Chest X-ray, PA view. Patient: 52 years old, sex F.
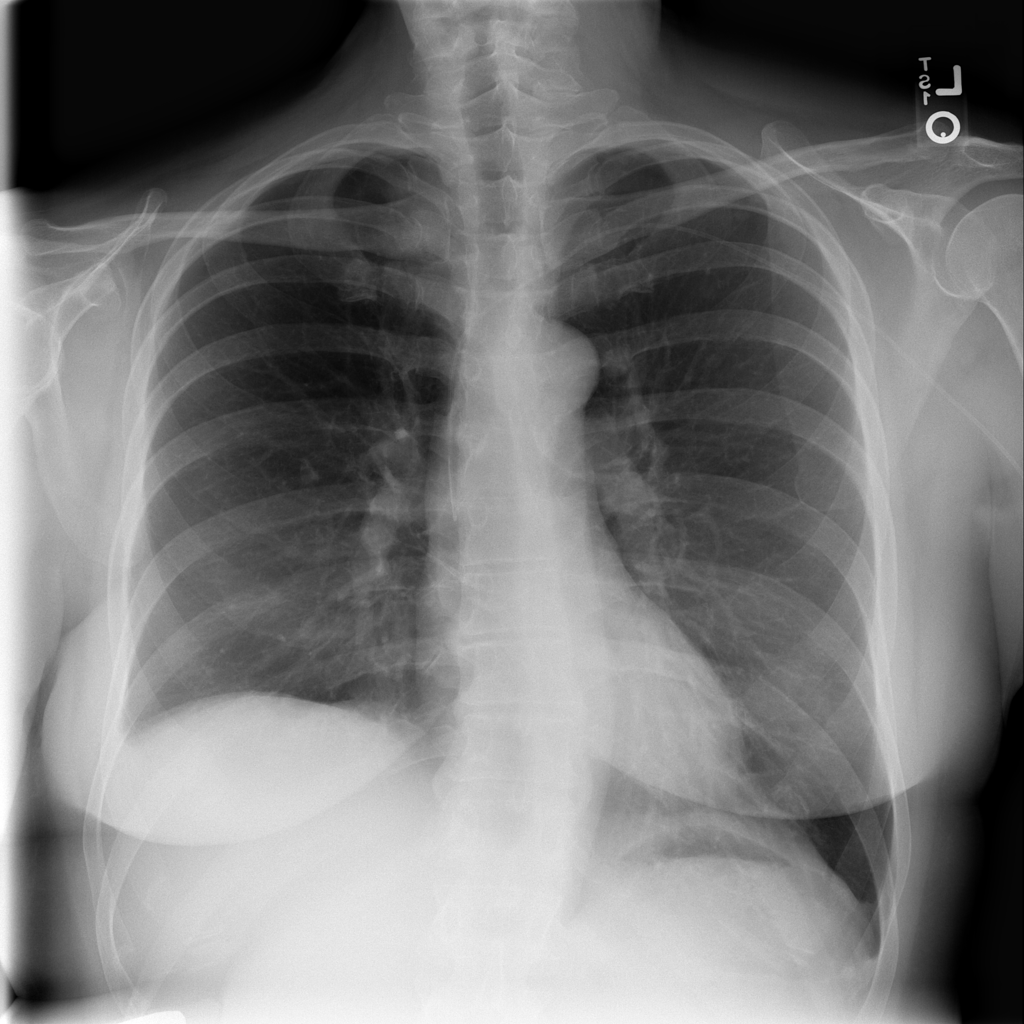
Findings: No Finding